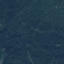
Land use / land cover: Forest